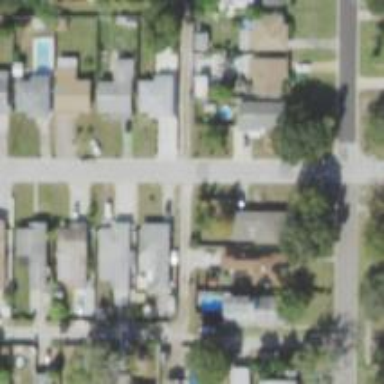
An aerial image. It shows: Alley classified as service road.